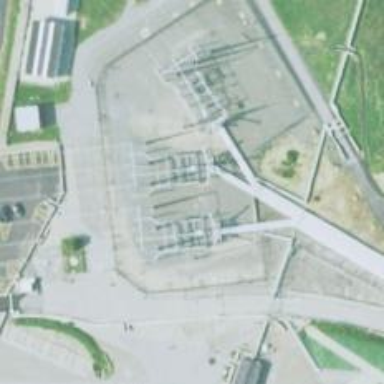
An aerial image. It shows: Power tower.